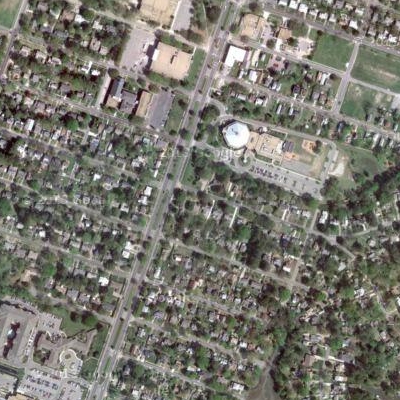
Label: Resident